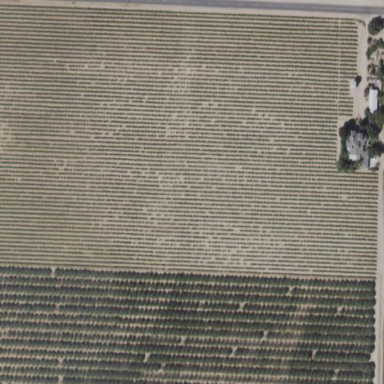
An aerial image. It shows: Vineyard where grapes are grown.